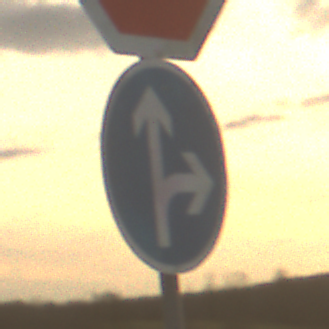
Verkehrszeichen: VorgeschriebeneFahrtrichtungGeradeausOderRechts
Zusatzzeichen oben: Stop
Umgebung: Outdoor, Nature
Tageszeit: SunriseSunset
Wetter: PartlyCloudy
Licht: Natural
Jahreszeit: NotSpecified
Kontrast: LowContrast